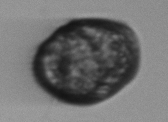
Label: Margalefidinium